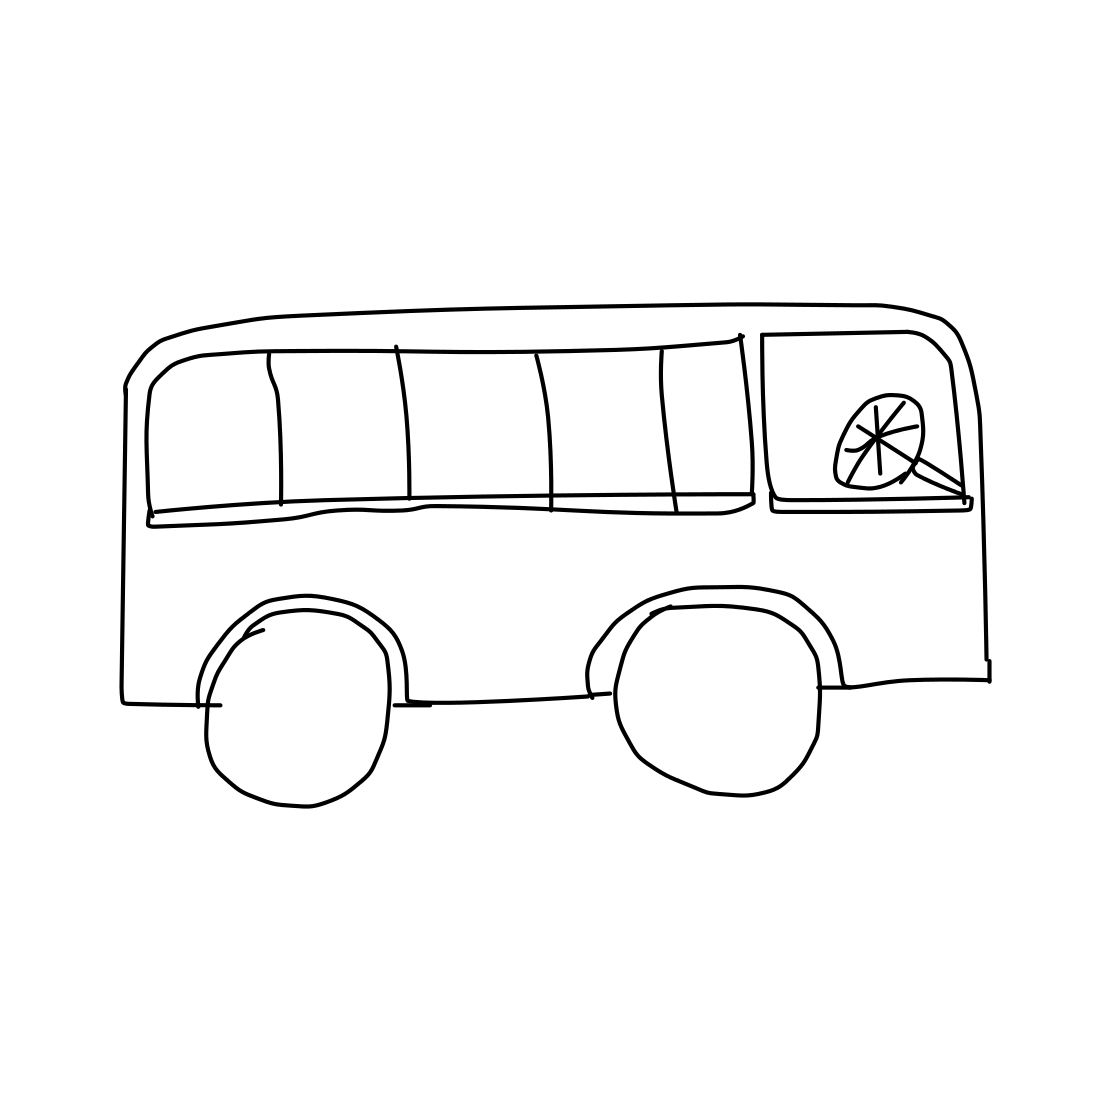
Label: bus